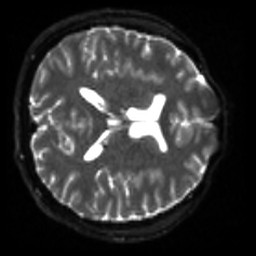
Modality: sbref
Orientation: axial
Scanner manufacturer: siemens
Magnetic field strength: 3 T
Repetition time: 4 s
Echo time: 0.0594 s